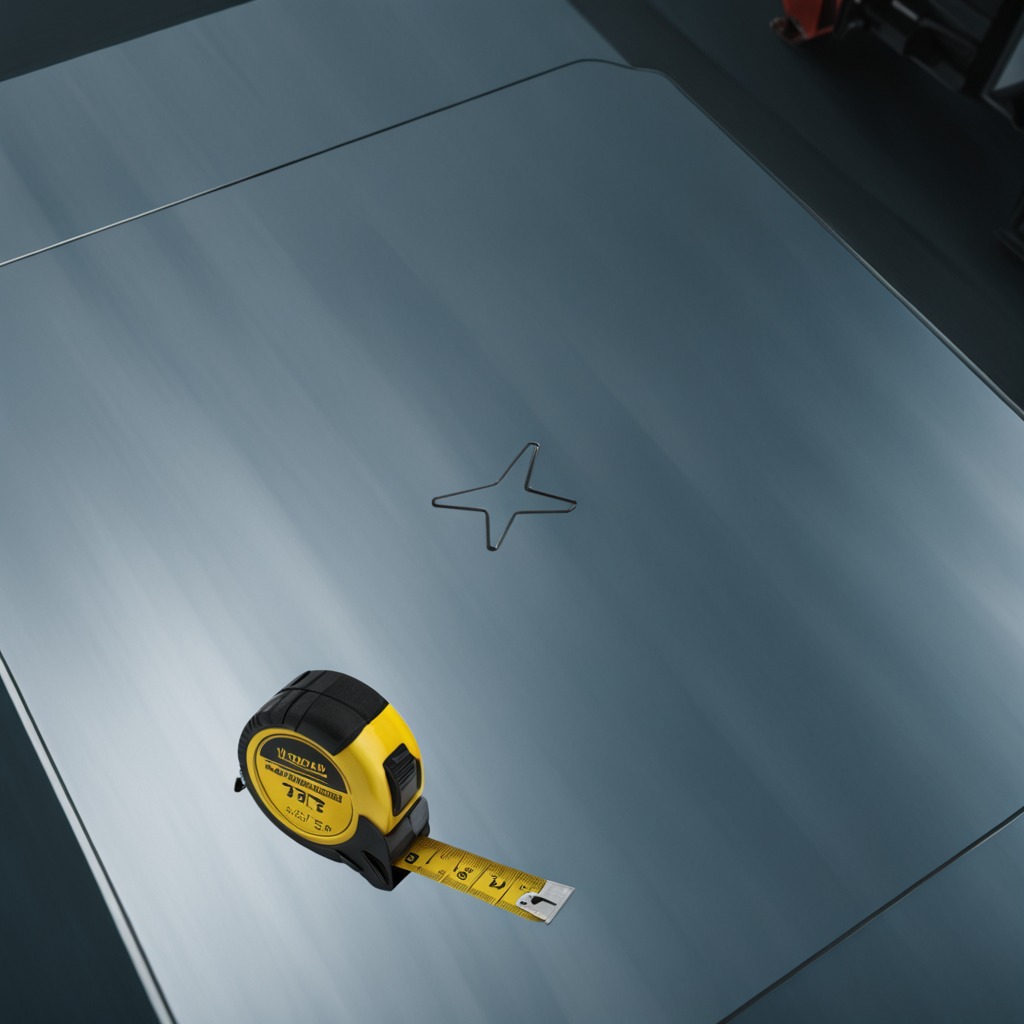
A measuring tape is lying on the toolbox surface.